Question: When entering 'occur' mode for example '(occur "test")' the frame splits into two windows as shown below:

As seen the Occur buffer is taking up too much space on the frame, since there is only two matches (for the text "test"). I would like to shrink that window accordingly.
I tried the following code:
'''
(defun test-occur ()
(interactive)
(occur "test")
(save-window-excursion
(other-window 1)
(let (( win (selected-window))
(n (count-lines (point-min) (point-max)))
(h (window-body-height)))
(let ((delta (- (- h n) 3)))
(window-resize win (- 0 delta) nil)))))
'''
But it does not work (nothing happens with the Occur window)..
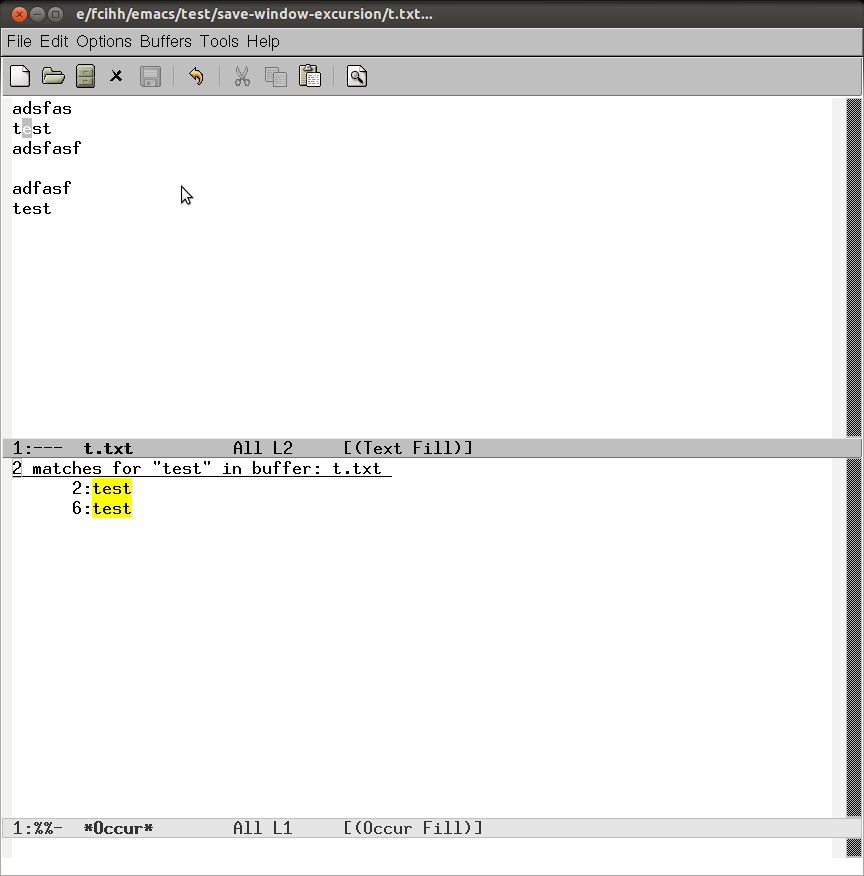
Answer: Just do this:
'''
(add-hook 'occur-hook
(lambda ()
(save-selected-window
(pop-to-buffer "*Occur*")
(fit-window-to-buffer))))
'''